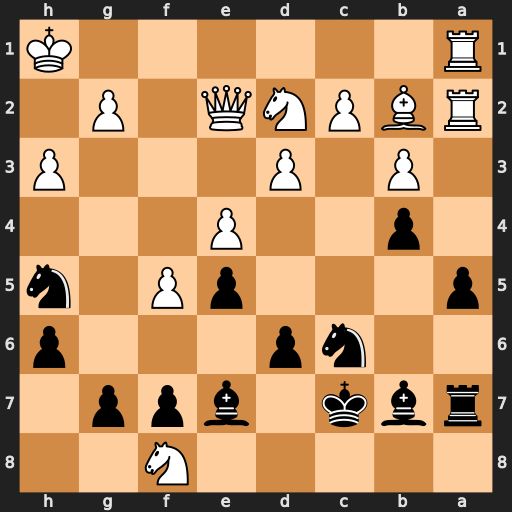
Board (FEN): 5N2/rbk1bpp1/2np3p/p3pP1n/1p2P3/1P1P3P/RBPNQ1P1/R6K
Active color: b
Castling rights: -
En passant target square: -
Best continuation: Ng3+ Kh2 Nxe2